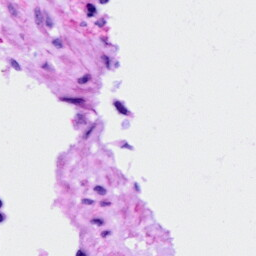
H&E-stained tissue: Ovarian